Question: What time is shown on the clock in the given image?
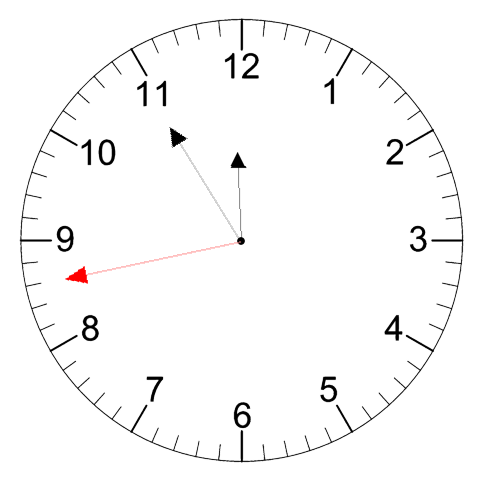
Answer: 11:54:43